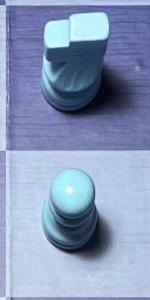
Label: Pawn_White